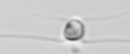
Label: Chaetoceros_similis